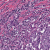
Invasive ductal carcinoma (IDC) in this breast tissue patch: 1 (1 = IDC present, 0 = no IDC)